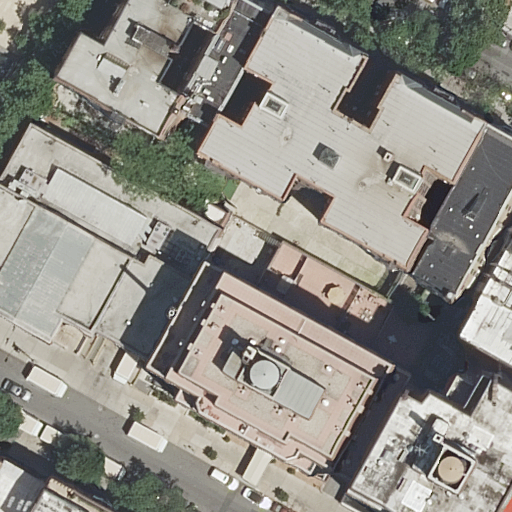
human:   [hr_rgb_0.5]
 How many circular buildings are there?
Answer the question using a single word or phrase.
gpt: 0

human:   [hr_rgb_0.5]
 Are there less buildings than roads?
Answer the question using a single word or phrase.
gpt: no

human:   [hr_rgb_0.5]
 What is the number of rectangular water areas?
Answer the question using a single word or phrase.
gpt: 0

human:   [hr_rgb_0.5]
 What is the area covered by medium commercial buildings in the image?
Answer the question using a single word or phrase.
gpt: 0m2

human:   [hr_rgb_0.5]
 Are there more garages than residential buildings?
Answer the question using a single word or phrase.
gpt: no

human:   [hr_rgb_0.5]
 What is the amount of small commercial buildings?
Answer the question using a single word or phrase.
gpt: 0

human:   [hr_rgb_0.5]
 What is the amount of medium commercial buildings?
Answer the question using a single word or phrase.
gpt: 0

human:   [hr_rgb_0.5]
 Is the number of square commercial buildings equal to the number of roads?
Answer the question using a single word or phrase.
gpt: no

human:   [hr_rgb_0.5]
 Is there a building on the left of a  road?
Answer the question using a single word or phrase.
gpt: yes

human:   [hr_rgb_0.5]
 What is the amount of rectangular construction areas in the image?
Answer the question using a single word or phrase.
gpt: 0

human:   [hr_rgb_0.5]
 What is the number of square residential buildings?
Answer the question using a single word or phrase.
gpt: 0

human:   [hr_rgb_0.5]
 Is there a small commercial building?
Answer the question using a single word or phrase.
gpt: no

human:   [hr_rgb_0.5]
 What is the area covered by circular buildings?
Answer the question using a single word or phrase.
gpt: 0m2

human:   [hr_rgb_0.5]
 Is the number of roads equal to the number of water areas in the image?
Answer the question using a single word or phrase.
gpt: no

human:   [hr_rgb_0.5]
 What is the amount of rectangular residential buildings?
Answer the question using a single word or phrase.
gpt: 6

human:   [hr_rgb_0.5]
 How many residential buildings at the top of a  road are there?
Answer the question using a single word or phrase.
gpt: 7

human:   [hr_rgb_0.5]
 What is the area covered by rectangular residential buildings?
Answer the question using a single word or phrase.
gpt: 678m2

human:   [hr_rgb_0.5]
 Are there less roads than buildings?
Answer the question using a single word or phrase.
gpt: yes

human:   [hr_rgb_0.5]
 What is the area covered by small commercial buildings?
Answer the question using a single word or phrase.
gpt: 0m2

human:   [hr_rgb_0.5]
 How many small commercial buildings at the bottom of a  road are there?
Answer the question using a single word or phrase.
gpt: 0

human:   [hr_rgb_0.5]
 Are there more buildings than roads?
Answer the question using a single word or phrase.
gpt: yes

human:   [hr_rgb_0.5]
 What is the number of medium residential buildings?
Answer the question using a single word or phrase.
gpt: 4

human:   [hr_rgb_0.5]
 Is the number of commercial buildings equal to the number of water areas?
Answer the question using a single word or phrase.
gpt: yes

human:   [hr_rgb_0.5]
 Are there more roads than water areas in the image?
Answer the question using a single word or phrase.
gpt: yes

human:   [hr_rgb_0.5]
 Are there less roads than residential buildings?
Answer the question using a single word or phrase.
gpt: yes

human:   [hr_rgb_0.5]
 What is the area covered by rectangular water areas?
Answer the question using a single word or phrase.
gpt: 0m2

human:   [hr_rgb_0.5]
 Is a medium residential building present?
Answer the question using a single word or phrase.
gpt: yes

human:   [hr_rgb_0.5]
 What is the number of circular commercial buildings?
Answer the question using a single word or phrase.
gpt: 0

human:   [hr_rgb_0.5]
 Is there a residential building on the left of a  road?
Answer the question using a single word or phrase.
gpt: yes

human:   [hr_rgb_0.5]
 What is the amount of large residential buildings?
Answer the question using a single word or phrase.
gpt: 3

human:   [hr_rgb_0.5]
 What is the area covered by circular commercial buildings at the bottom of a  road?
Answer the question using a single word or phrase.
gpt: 0m2

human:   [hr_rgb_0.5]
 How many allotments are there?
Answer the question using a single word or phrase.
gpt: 0

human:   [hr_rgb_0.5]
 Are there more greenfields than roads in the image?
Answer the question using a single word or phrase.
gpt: no

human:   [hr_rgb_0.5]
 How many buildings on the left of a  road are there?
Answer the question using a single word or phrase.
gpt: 7

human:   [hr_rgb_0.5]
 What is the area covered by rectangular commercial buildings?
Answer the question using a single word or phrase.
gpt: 0m2

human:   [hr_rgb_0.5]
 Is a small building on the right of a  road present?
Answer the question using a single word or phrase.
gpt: yes